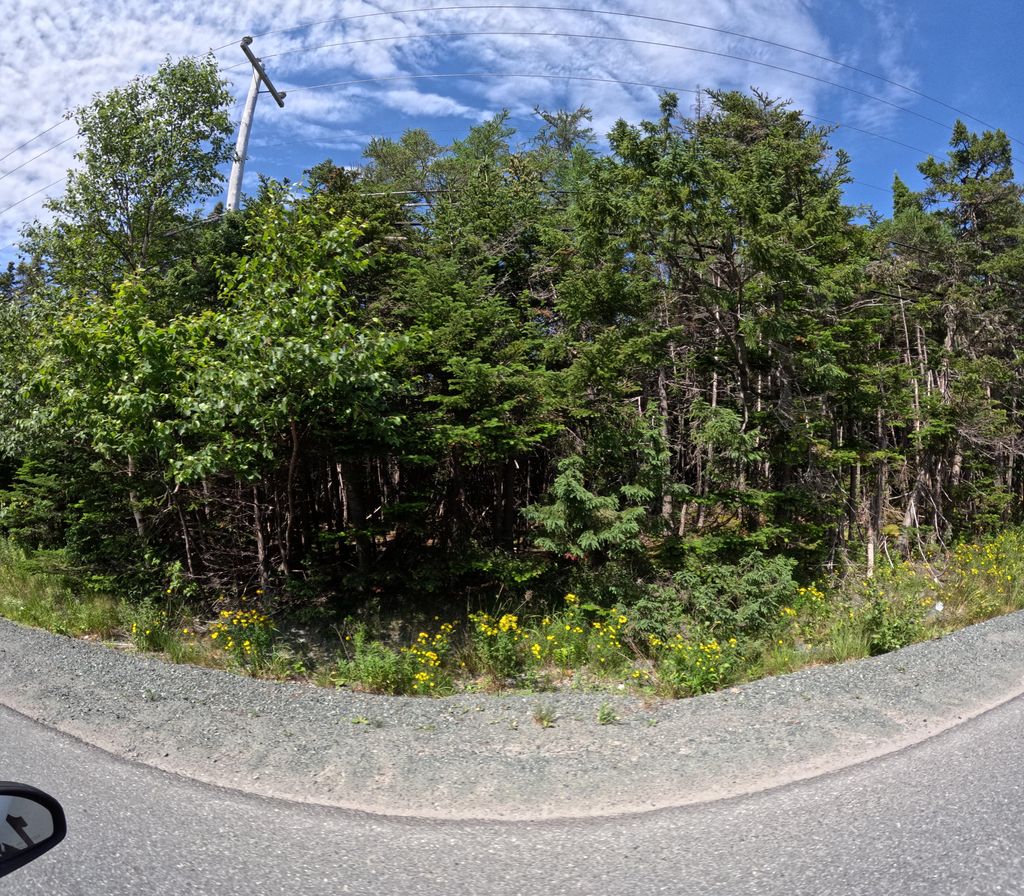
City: st_johns